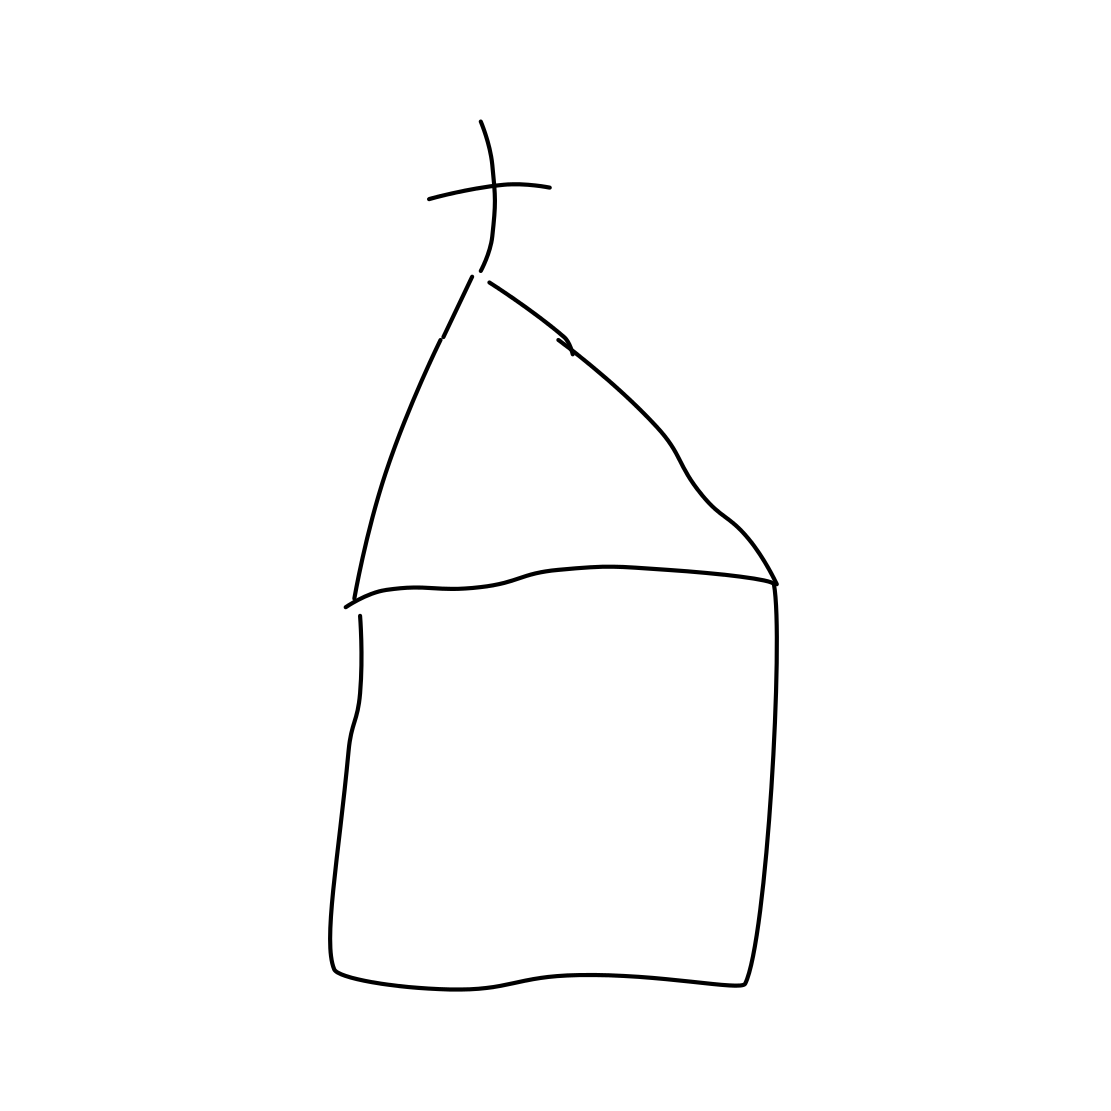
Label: church